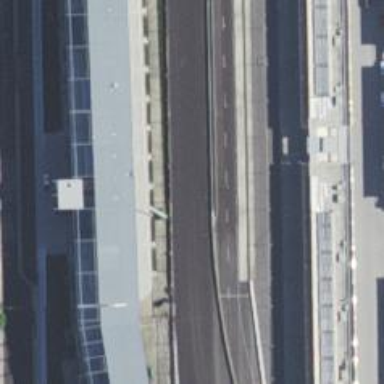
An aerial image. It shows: Asphalt raceway designed for motor sports.